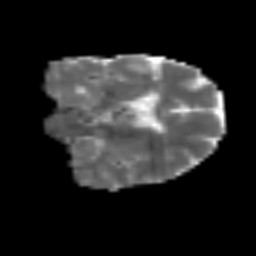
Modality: MD
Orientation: coronal
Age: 64
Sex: male
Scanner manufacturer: siemens
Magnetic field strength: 3 T
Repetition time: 3.2 s
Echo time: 0.081 s